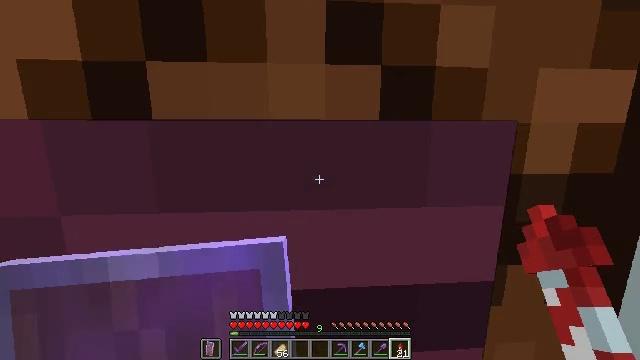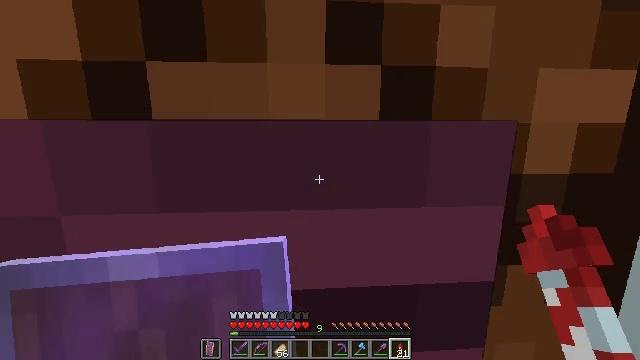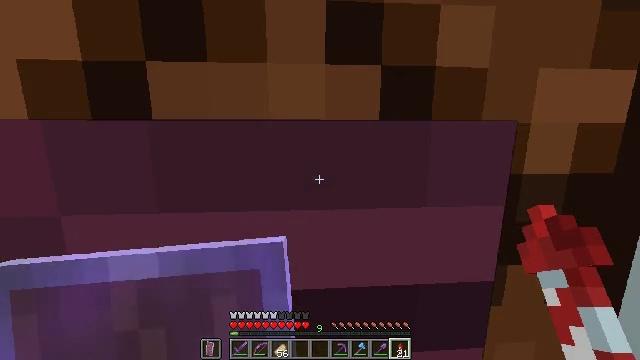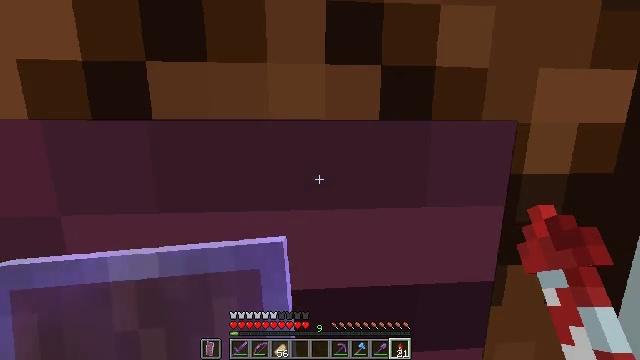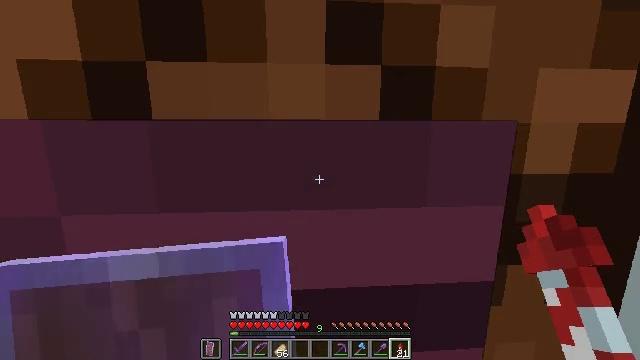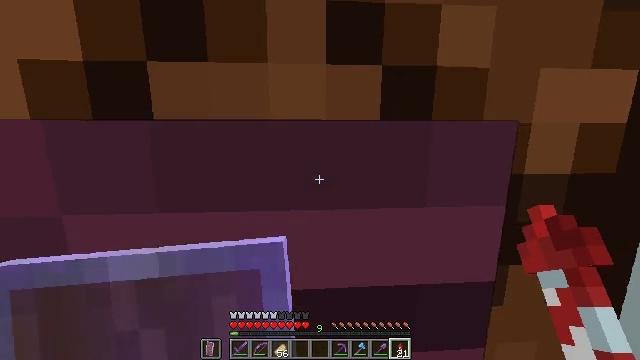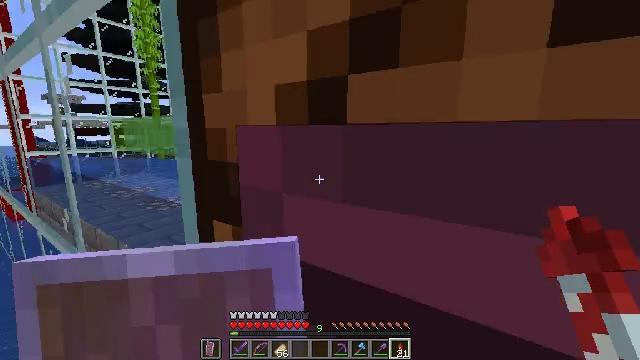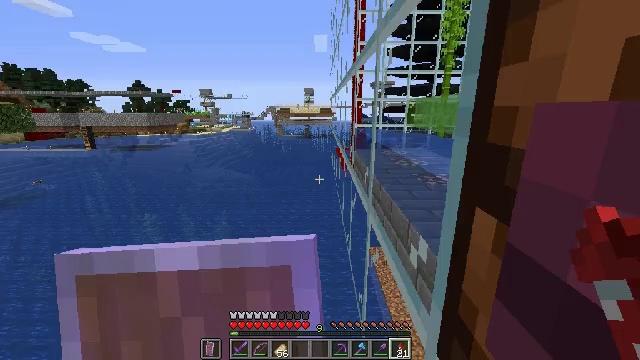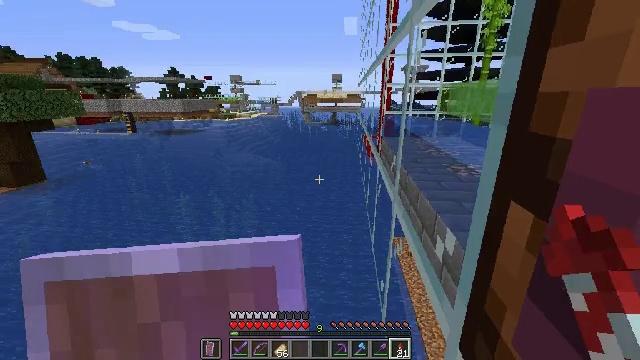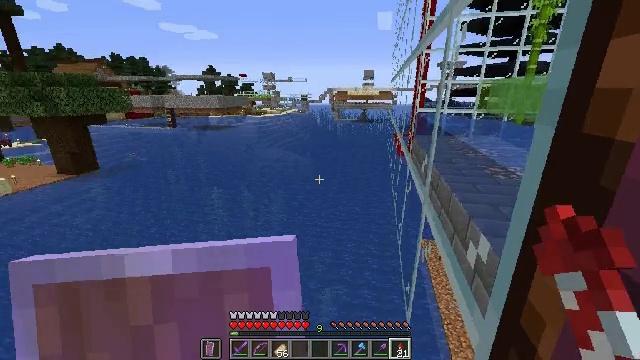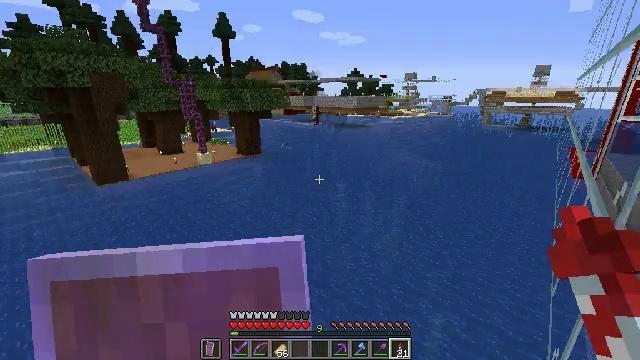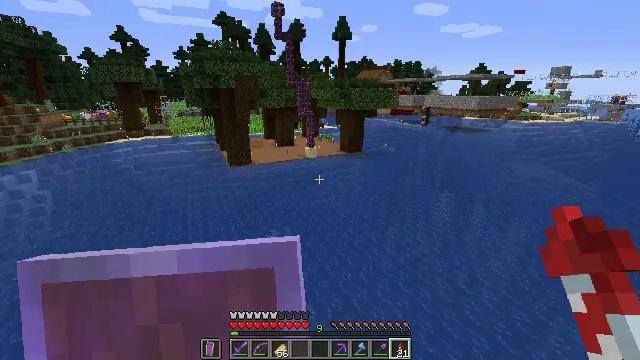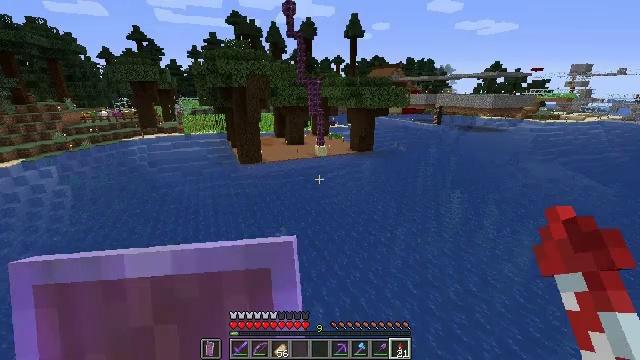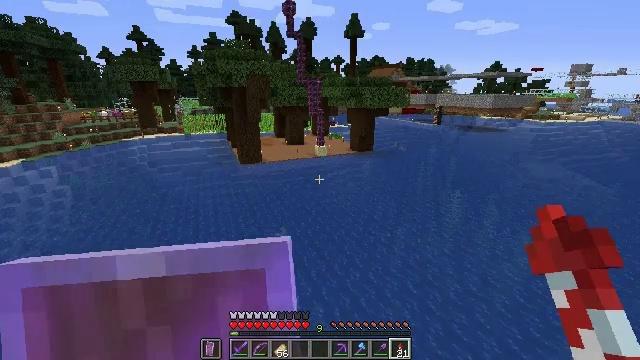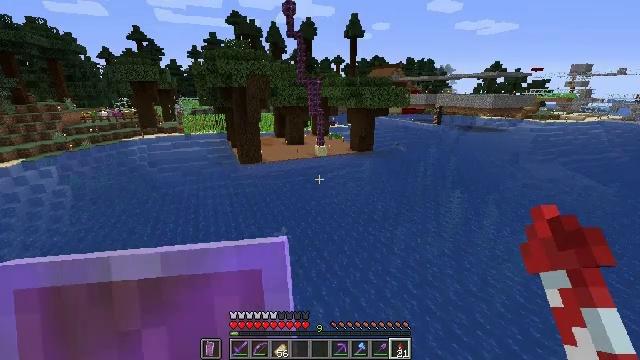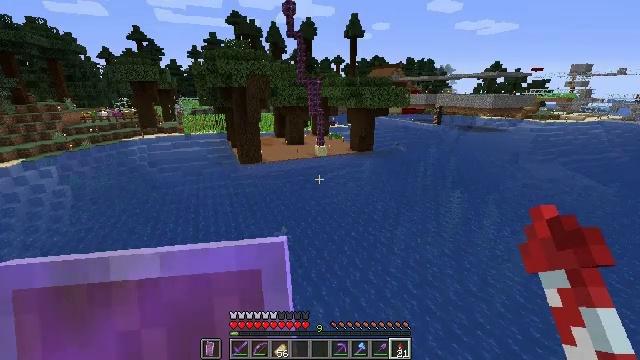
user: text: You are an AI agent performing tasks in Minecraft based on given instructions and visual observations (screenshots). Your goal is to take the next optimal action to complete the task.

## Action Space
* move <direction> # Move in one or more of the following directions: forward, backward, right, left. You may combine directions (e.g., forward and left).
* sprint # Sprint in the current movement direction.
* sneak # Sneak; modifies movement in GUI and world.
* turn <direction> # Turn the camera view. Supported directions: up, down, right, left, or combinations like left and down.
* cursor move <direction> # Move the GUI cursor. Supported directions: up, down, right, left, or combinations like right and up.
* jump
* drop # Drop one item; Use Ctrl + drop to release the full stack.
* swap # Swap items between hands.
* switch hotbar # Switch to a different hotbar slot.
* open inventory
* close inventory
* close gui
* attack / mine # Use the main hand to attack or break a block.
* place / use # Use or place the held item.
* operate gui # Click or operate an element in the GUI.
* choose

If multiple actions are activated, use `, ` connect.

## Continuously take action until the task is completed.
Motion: motion action
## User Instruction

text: Attack the spruce trapdoor to gather it.
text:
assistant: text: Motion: no_op
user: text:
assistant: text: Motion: no_op
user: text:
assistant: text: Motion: no_op
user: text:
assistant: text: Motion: no_op
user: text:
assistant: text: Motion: no_op
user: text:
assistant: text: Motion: turn left
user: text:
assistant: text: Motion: turn left and down
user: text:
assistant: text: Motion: turn left and down
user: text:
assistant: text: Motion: turn left
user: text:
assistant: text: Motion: turn left
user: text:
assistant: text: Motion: turn left
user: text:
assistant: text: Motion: turn left
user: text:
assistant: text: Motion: no_op
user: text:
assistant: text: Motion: no_op
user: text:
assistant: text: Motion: no_op
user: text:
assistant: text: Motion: sprint
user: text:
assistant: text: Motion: move forward, sprint
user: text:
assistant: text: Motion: move forward, sprint
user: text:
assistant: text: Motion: move forward, sprint, turn left and up
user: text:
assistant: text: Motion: move forward, sprint, turn left and up, jump
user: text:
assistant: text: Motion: move forward, sprint, turn left and up, jump
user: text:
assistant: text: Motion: move forward, sprint, turn left and up, jump
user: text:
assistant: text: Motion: move forward, sprint, turn left and up, jump
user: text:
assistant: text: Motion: move forward, sprint
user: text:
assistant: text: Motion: move forward, sprint, turn left and up
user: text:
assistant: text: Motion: move forward, sprint, turn left and up
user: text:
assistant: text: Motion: move forward, sprint, jump
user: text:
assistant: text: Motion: move forward, sprint, use / place, jump
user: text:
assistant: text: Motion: move forward, sprint, use / place, jump
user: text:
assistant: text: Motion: move forward, sprint, use / place, jump